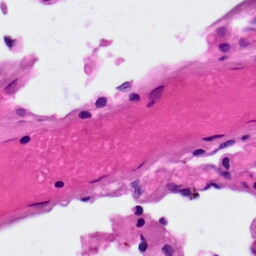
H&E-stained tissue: Lung